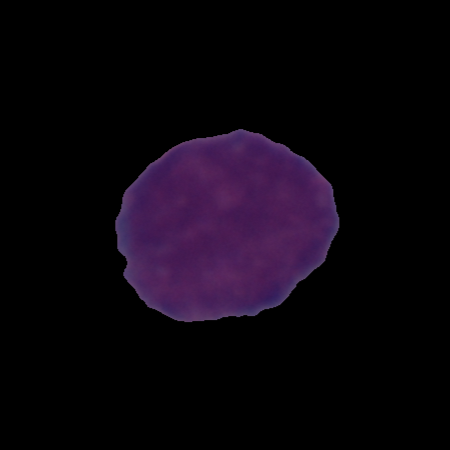
Label: healthy